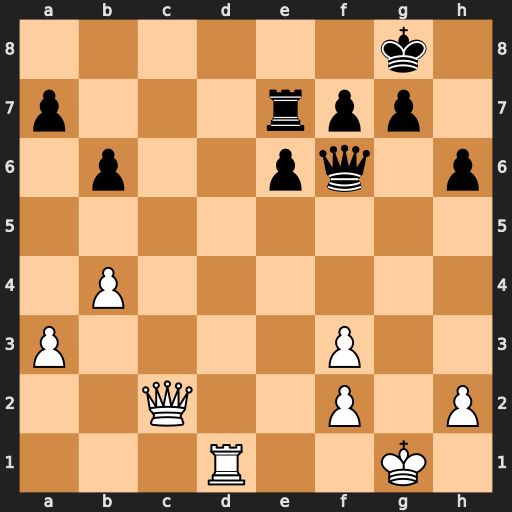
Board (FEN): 6k1/p3rpp1/1p2pq1p/8/1P6/P4P2/2Q2P1P/3R2K1
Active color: w
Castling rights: -
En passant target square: -
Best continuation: Rd8+ Re8 Rxe8#